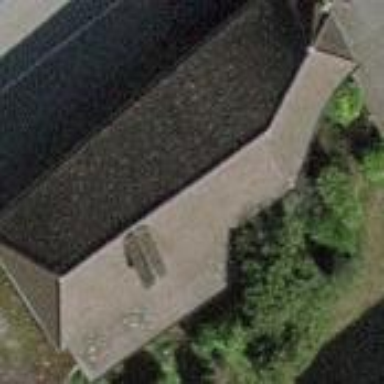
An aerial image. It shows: Shed building.